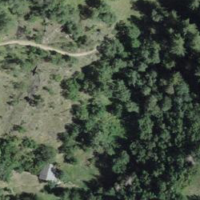
EUNIS habitat code: 23
Species observed at this site:
Lysandra coridon
Colchicum autumnale
Emberiza cia
Odontites luteus
Satyrus ferula
Maniola jurtina
Melitaea didyma
Lactuca perennis